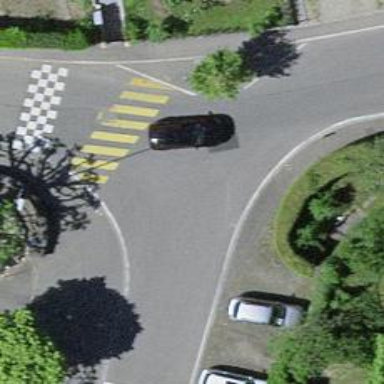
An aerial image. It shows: Marked crossing on the road.